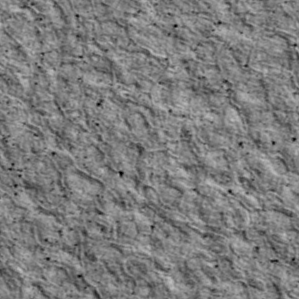
Label: non_frost